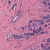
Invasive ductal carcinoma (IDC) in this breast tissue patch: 1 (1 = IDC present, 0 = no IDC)